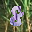
Label: 8